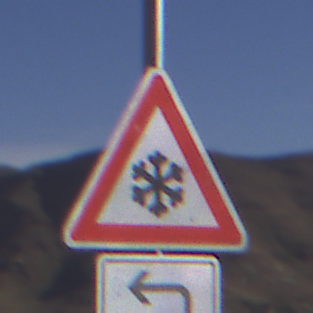
Verkehrszeichen: SchneeOderEisglaette
Zusatzzeichen unten: RichtungsangabeDurchPfeile2
Umgebung: Outdoor, Nature
Tageszeit: Midday
Wetter: Clear
Licht: Natural
Jahreszeit: NotSpecified
Kontrast: HighContrast